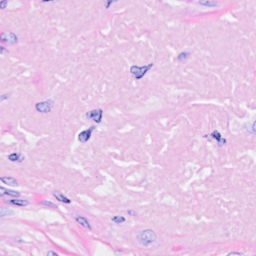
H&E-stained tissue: Breast